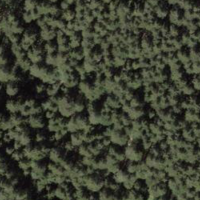
EUNIS habitat code: 43
Species observed at this site:
Astrantia major